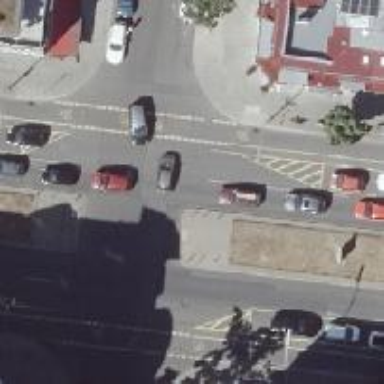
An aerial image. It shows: Asphalt footway with unmarked crossing.